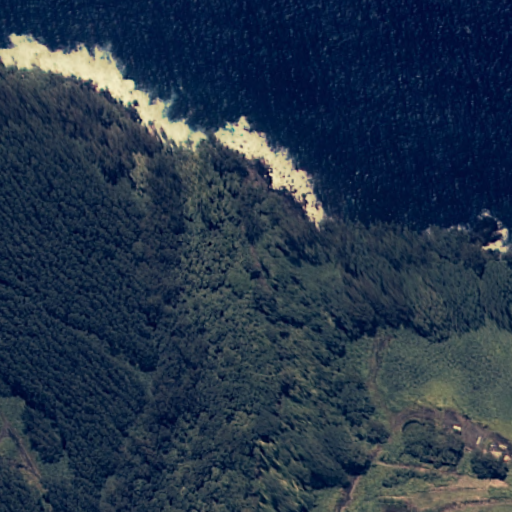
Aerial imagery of valley in Hawaii named Ka‘ula Gulch containing only unknown